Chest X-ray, PA view. Patient: 46 years old, sex M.
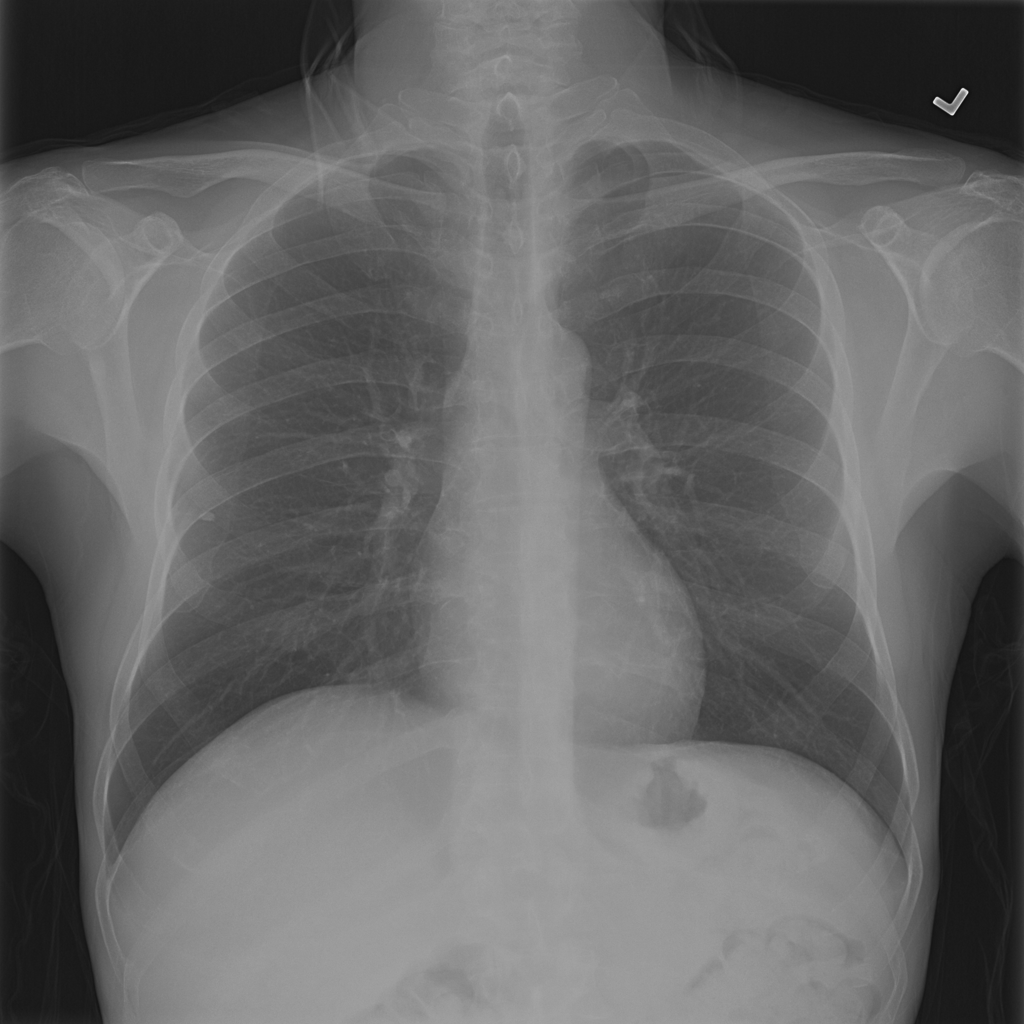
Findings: No Finding